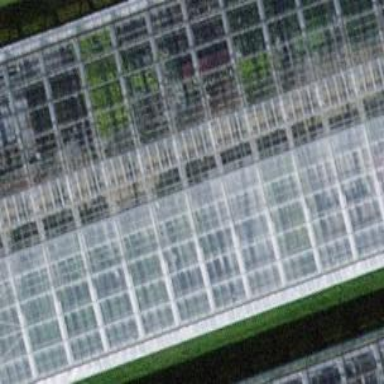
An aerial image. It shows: Greenhouse.